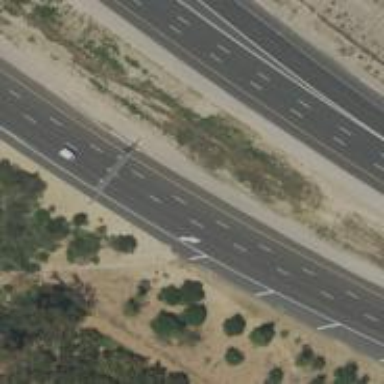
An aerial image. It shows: Motorway with embankment.